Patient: sex M, age 42
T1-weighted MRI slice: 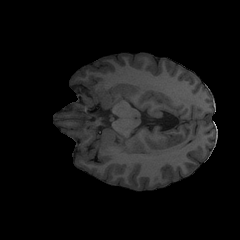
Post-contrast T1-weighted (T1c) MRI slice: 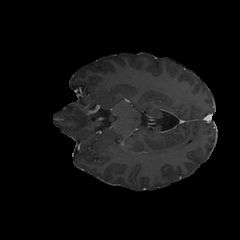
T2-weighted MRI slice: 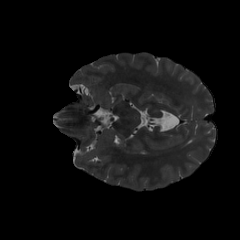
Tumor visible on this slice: no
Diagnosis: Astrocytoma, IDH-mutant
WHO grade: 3